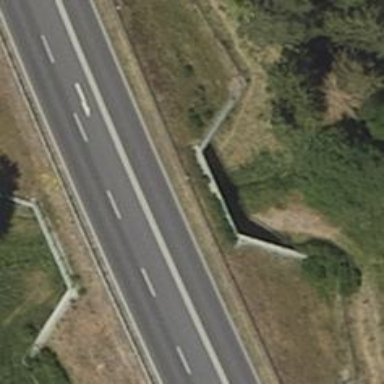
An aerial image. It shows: Culvert tunnel.